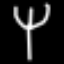
Label: fork